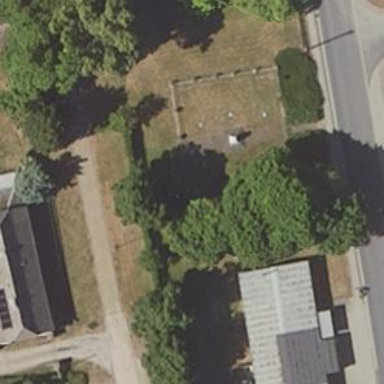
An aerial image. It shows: Historic memorial.